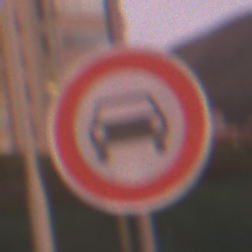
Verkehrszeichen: VerbotKraftwagen
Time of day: SunriseSunset
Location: Outdoor (Urban)
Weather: PartlyCloudy
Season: NotSpecified
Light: Natural